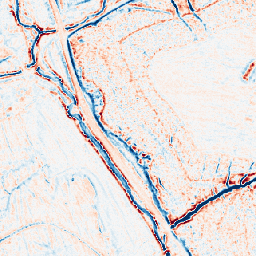
Category: edge_preserving
Decomposition family: bilateral
Decomposition parameters: d: 9
sigma_color: 25
sigma_space: 100
Upsampling method: area
Upsampling parameters: scale: 4
Upsampling scale: 4